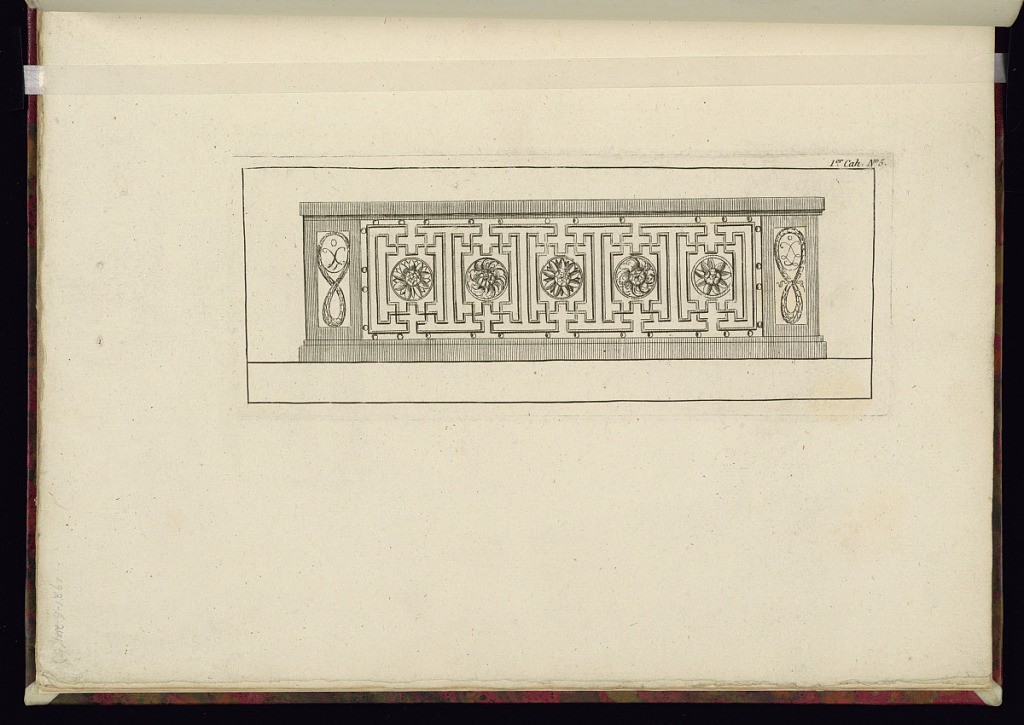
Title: Design for an Iron Balcony
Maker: Gabriel Bonthomme, France, active ca. 1775
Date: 1777
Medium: Etching and engraving on paper
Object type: Print
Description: Design for an iron balcony with decorative motifs including geometric meanders and rosettes. The plate is numbered but not signed.